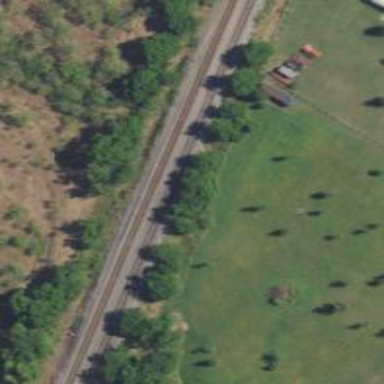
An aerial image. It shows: Railway siding for service.